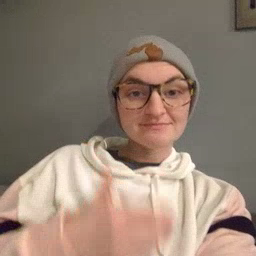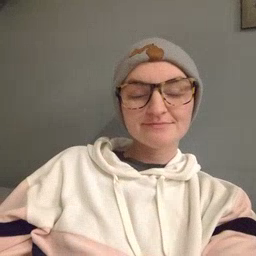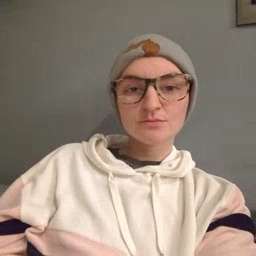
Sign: happy